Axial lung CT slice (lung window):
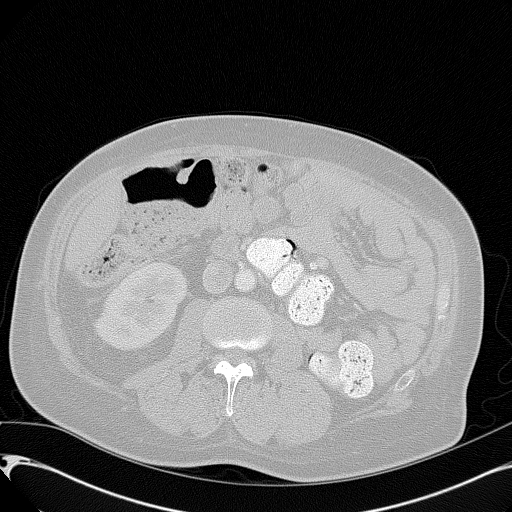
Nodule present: no